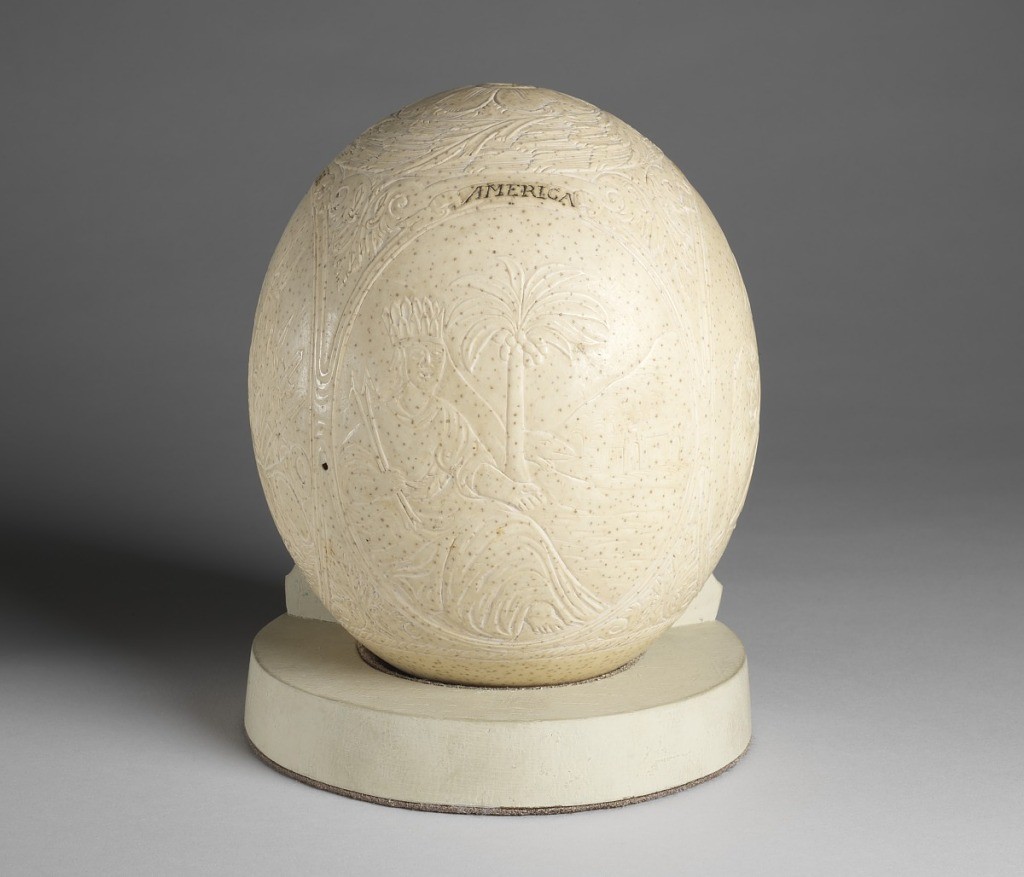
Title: Ostrich egg and stand
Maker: Johannes Meyer, Swiss, 1655 - 1712
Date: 17th century
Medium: ostrich egg
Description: Ostrich egg carved with allegories of the four continents--Africa, America, Asia, Europe.